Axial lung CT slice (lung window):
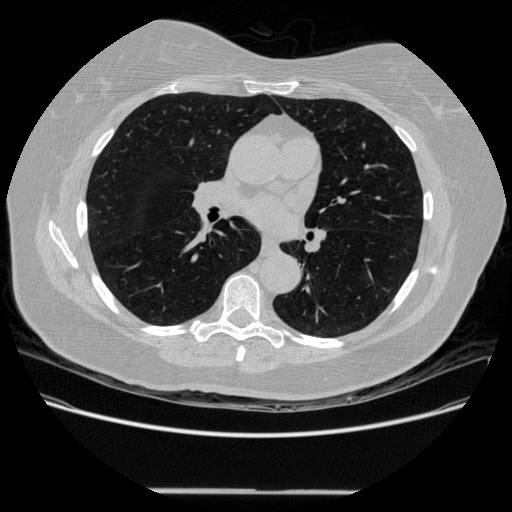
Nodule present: no